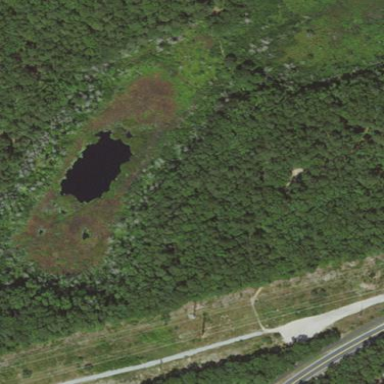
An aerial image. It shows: Beautiful wet meadow natural wetland.